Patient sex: M
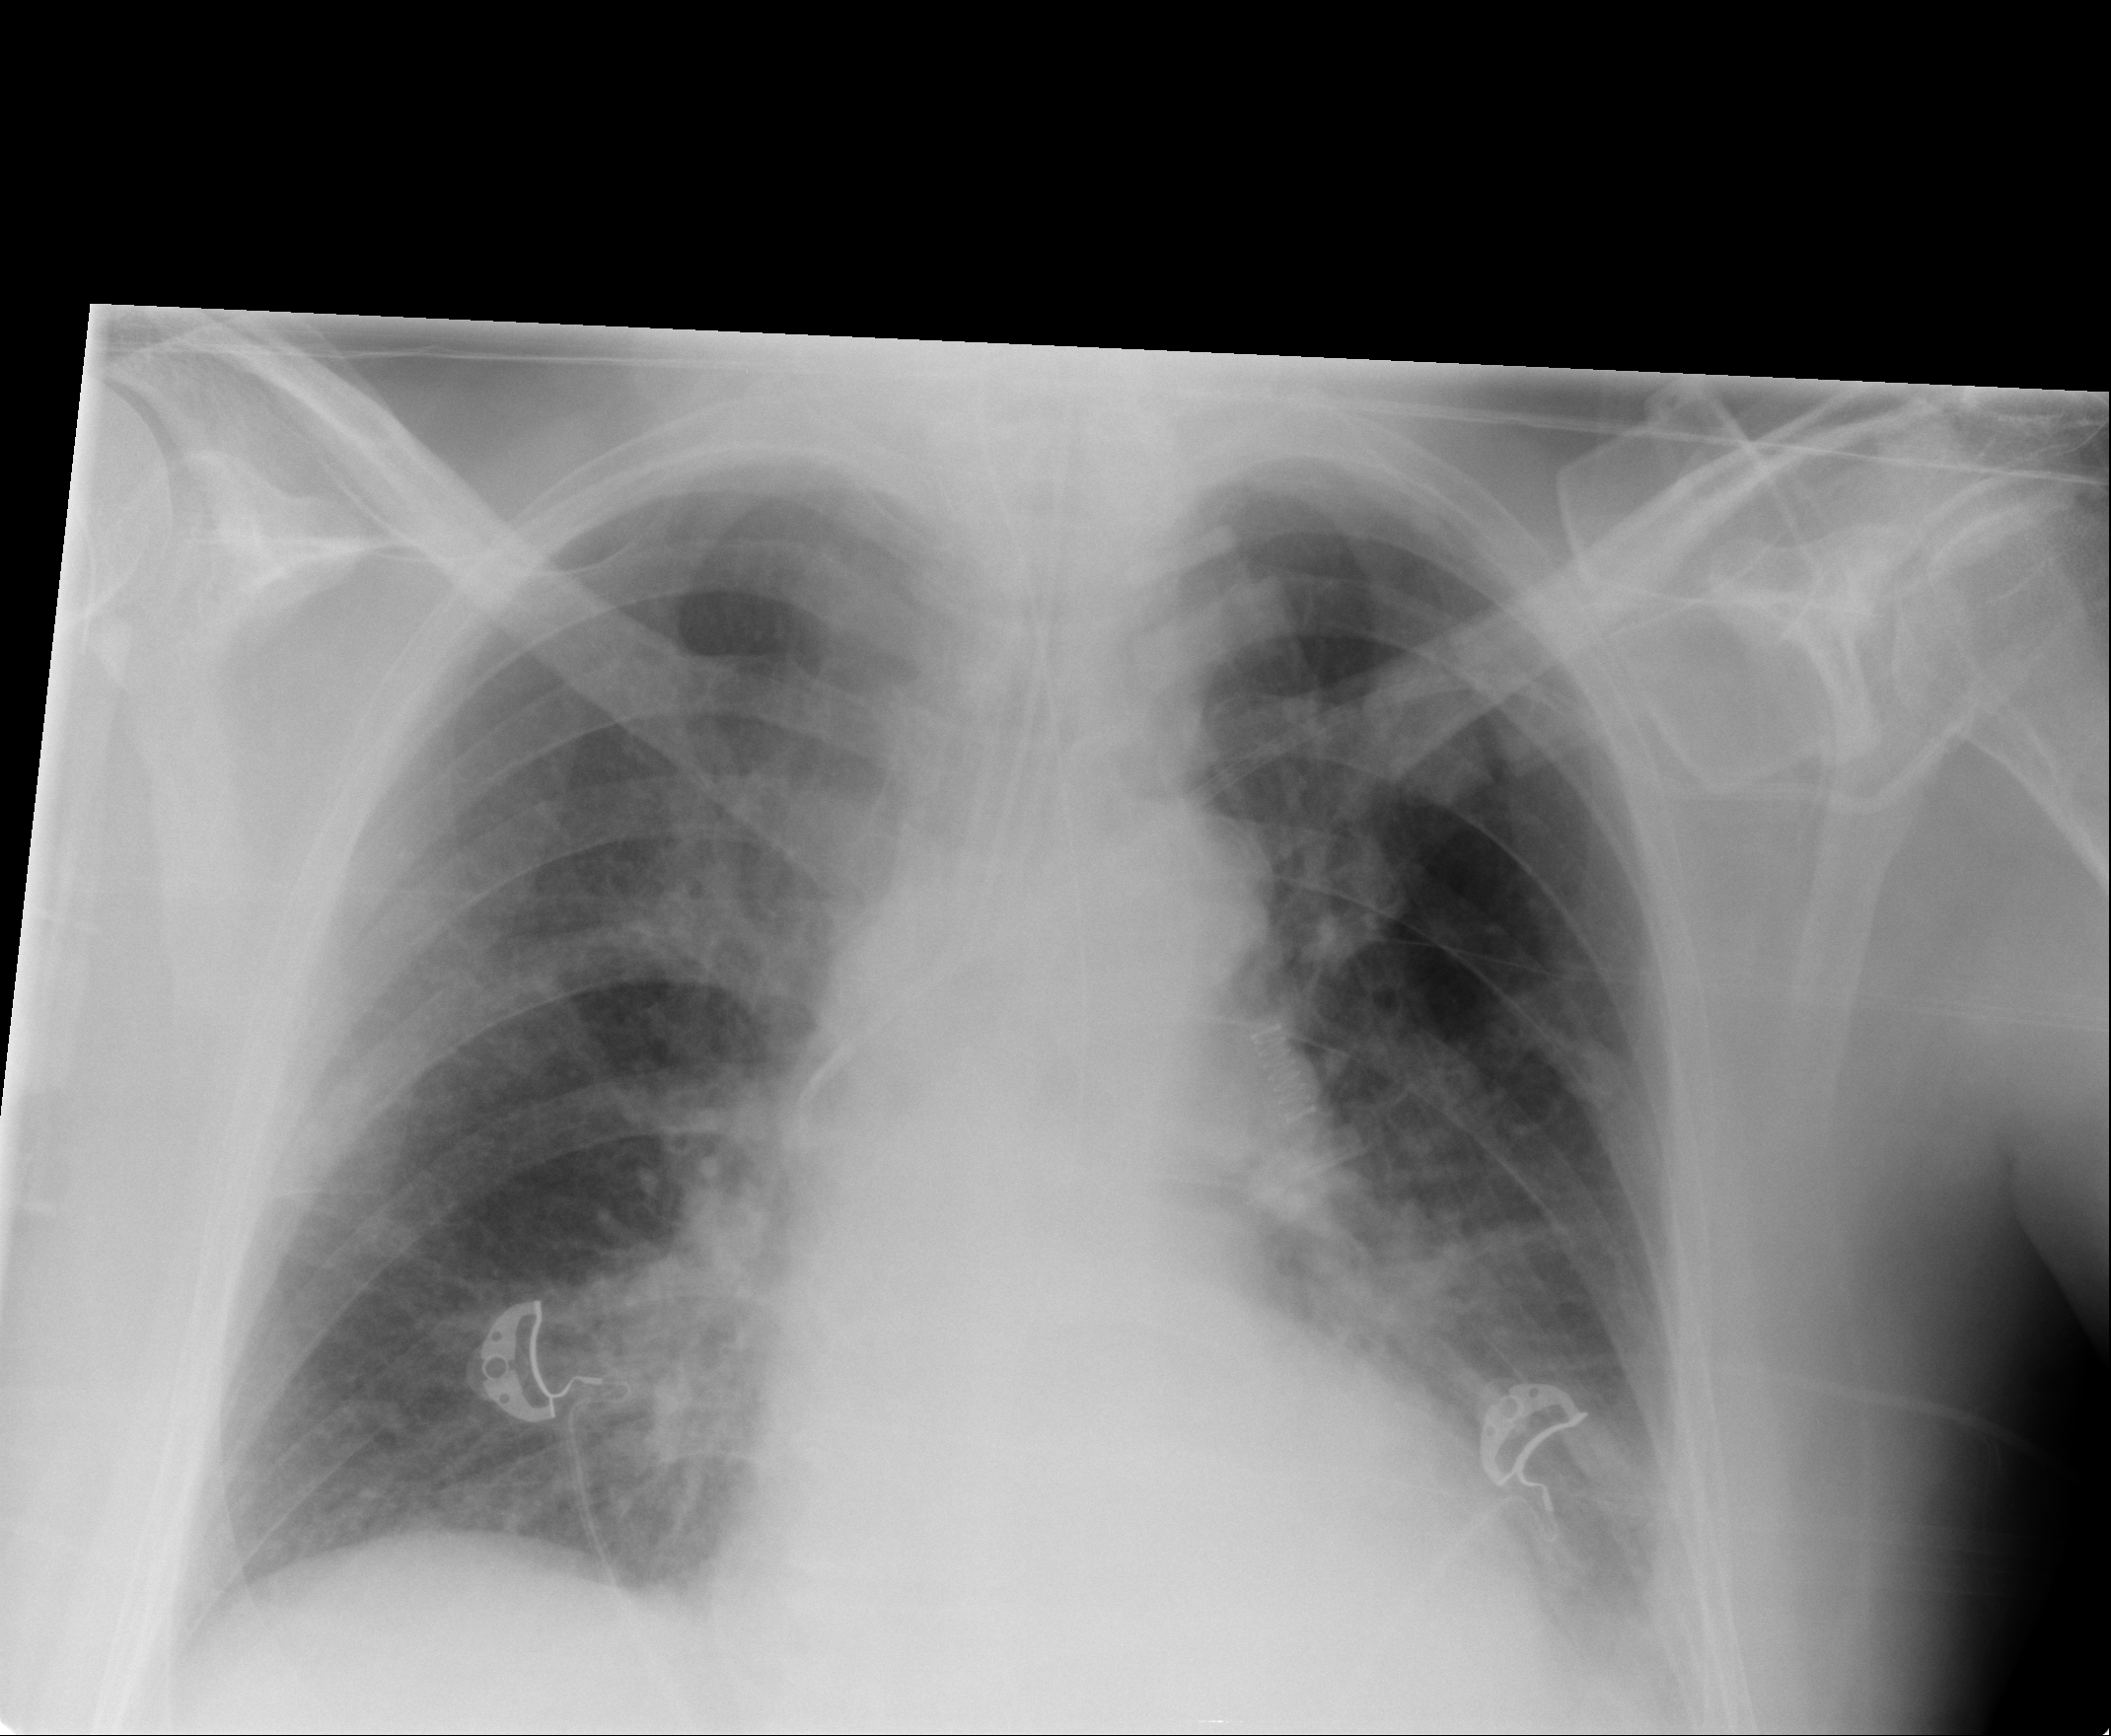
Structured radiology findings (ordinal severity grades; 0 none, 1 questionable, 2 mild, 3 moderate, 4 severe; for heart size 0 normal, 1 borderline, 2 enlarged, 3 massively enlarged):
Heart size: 0
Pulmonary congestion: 2
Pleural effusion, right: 0
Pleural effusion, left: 2
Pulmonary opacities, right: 2
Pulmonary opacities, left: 2
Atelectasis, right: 0
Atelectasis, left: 2